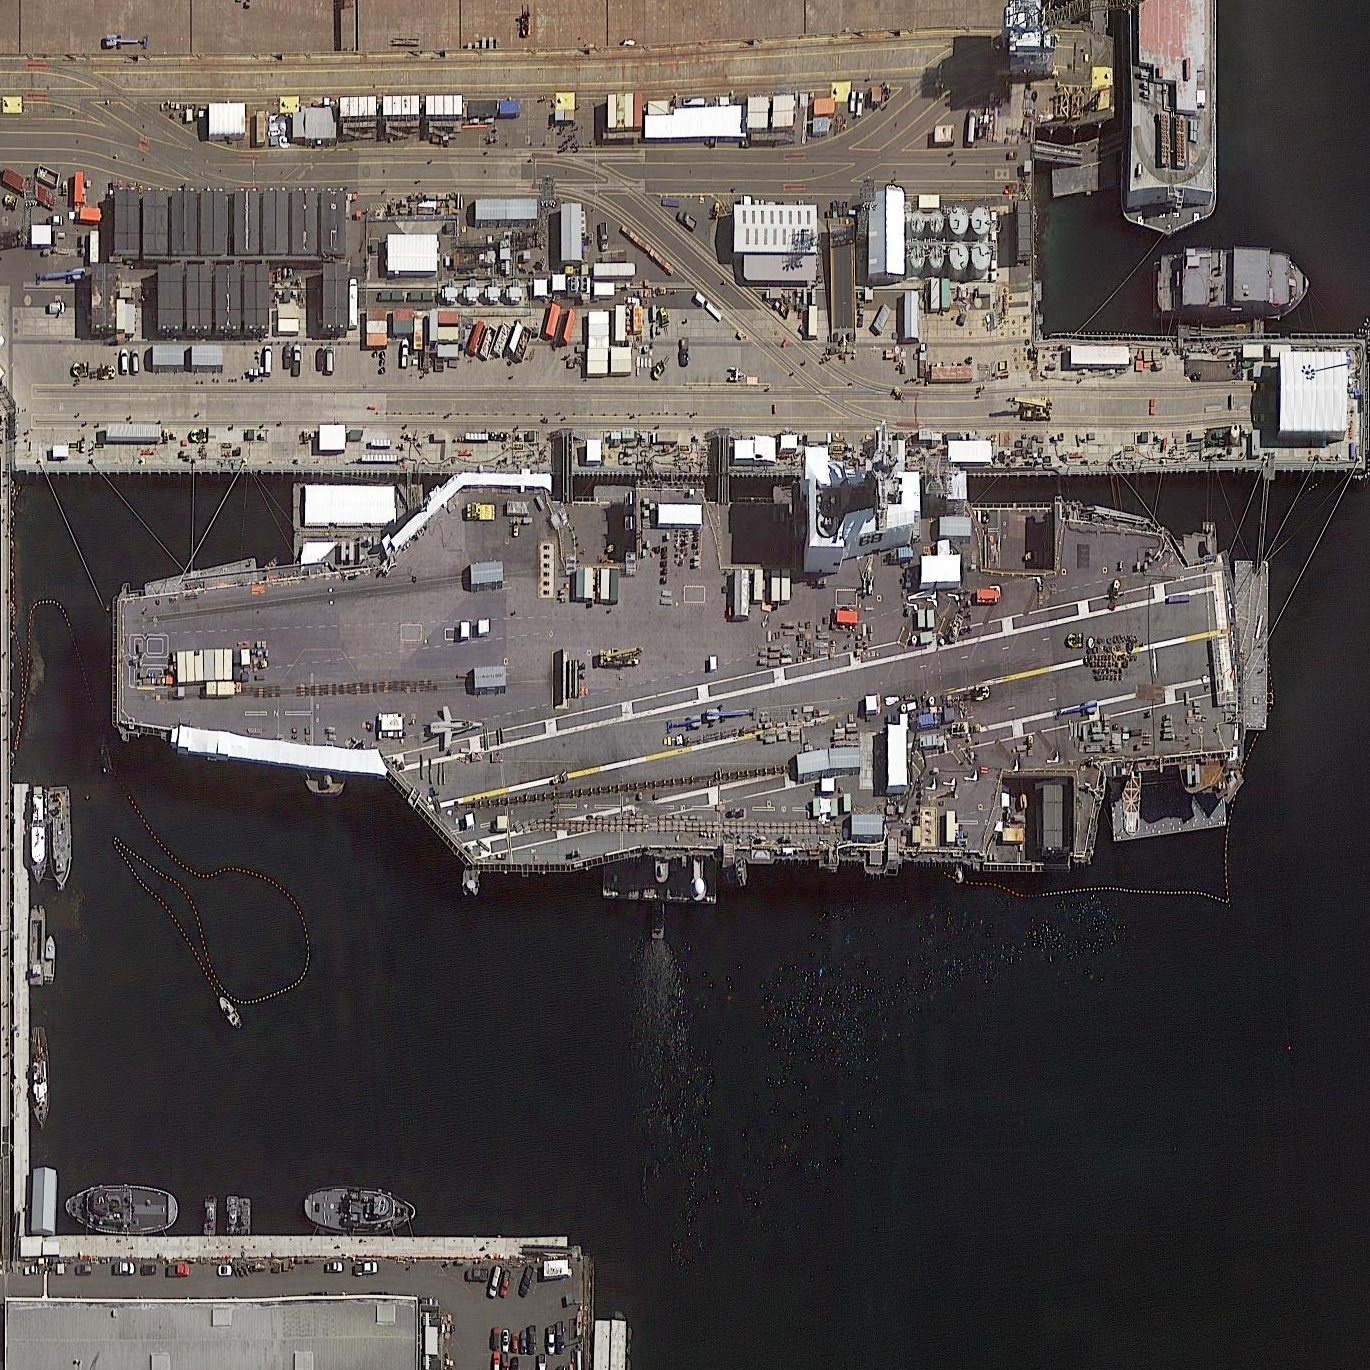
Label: aircraft_carrier